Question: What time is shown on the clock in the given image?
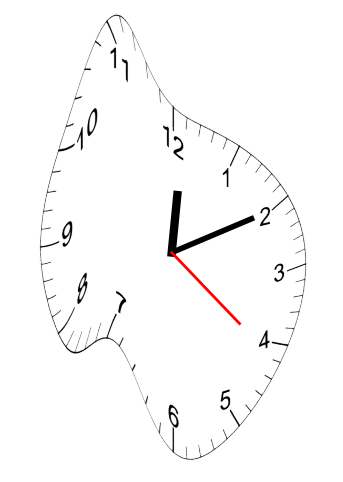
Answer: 12:10:21